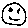
Label: smiley face